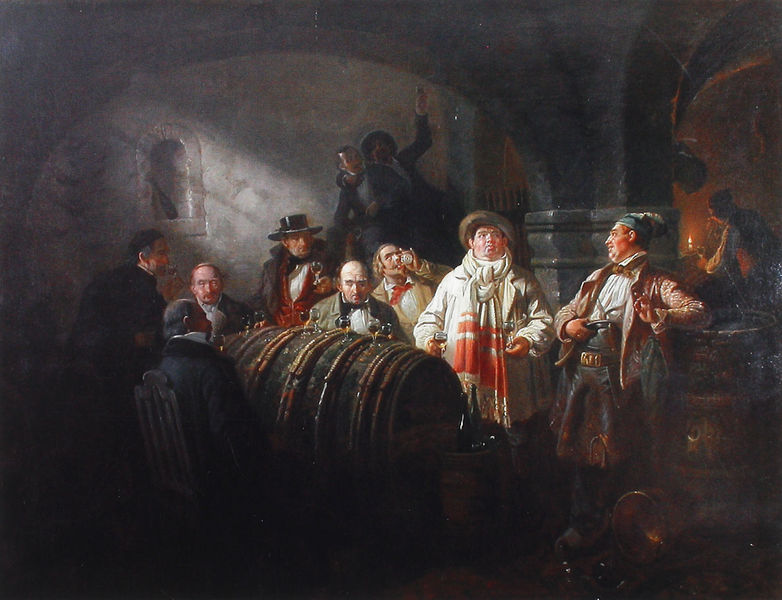
Titel: Die Weinprobe (Version III)
Institution: Leiwen an der Mosel, Privatbesitz
Schlagwörter: blau, dunkel, feder, gemälde, mann, schatten, weiß, grün, menschen, sitzen, fenster, getränk, glas, grau, hut, hüte, licht, männer, pfeiler, raum, schwarz, stuhl, säule, gebäude, rot, schal, zaun, fest, gespräch, herren, betrunken, feier, flaschen, gelage, gesichter, gläser, mütze, mützen, trinken, gesicht, kragen, mensch, stehen, stein, öl, boden, mantel, probe, beleuchtung, treppe, wein, dick, kerze, keller, gewölbe, fass, singen, niesche, fässer, pistole, weinkeller, winken, feist, verkostung, mnner, zeche, weinprobe, betrinken, weingelage, mäcnner